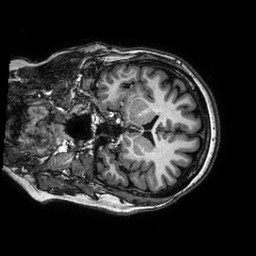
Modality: T1w
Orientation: coronal
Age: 60
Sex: female
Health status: healthy